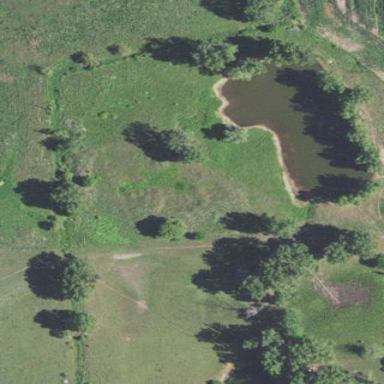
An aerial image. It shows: Peaceful pond surrounded by nature.